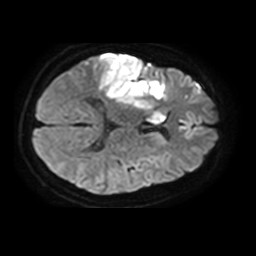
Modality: TRACE
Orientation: axial
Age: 41
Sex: male
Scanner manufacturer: philips
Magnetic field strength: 3 T
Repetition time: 4.113 s
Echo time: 0.06119 s